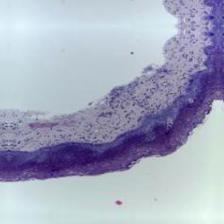
Diagnosis: Normal